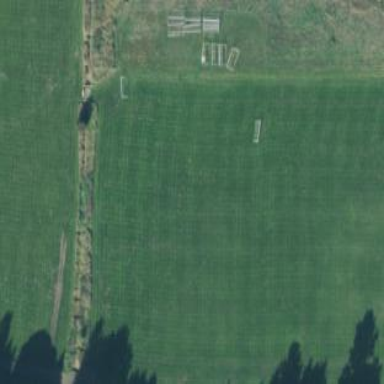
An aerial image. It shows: Pitch for leisure activities.